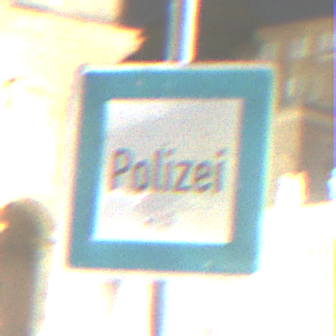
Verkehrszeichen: Polizei
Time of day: Night
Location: Outdoor (Urban)
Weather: PartlyCloudy
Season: NotSpecified
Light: Artificial